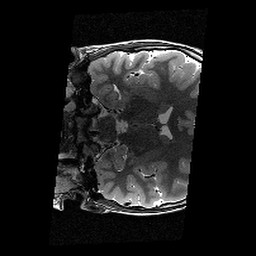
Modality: T2w
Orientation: coronal
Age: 11
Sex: male
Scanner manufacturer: siemens
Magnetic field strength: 3 T
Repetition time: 9.23 s
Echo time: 0.067 s